Question: im having a little problem here. I have two view controllers on same storyboard (MainStoryboard -> Calc view Controller in portrait mode and Calc view controller in landscape mode). When i have initially created a 'bool'for'shouldAutoRotate' it did rotate however there was "and still is" a rendering issue, as some buttons etc were not in the place you would expect them to be, in other words they were all over the place in landscape mode. So now i have created 2 view controllers in Landscape mode and main Portrait mode. So now the key is to switch between those two controllers on rotation.
in CalculatorViewController.m i have
I have noticed that some methods were deleted from iOS 6 ( and thats the one i am using now ) after a some research i have found that in iOS 6 the "sort of correct way " would be this
'''
@synthesize portraitView, landscapeView;
-(BOOL)shouldAutorotate
{
return YES;
}
-(NSUInteger)supportedInterfaceOrientations:toInterfaceOrientation
{
if(UIInterfaceOrientationMaskAllButUpsideDown)
{
if ( UIInterfaceOrientationPortrait )
{
self.view = portraitView;
}
else if ( UIInterfaceOrientationLandscapeLeft )
{
self.view = landscapeView;
}
}
return YES;
}
'''
however although i think i am using correct methods in respect to iOS 6 i still cant get the correct view controller to be called upon rotation
and in CalculatorViewController.h
'''
@interface CalculatorViewController : UIViewController {
IBOutlet UIView *portraitView; // declaring view - portrait
IBOutlet UIView *landscapeView; // declaring view - landscape
//rest of irrelevant code below
}
@property (nonatomic, retain) UIView *portraitView;
@property (nonatomic, retain) UIView *landscapeView;
'''

Just ignore those 2 white controllers they are now irrelevant. Submitting picture to show those 2 view controllers
Thank you for your time
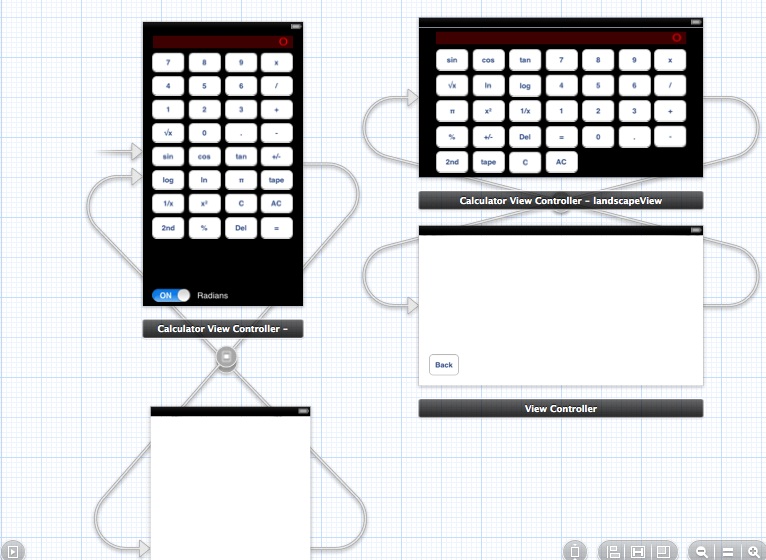
Answer: I've done things like this a couple of times, and it's frequently easier to have your ViewController have a blank view. Then just add your Landscape view as the prime subview in landscape, and then remove it when you rotate to portrait and so forth. If you try to have separate VC's then your going to have a tangled mess of state saving code just to smoothly transition.
You can even fiddle with this design by having both be constantly subviews, and just showing/hiding them when appropriate. This is more memory intensive, but you can do some nice transition animations.
That way all of your connections and logic will be in a single VC and just the interface will change.